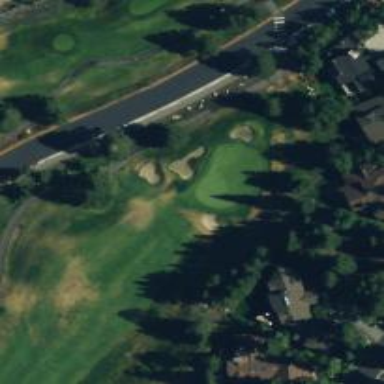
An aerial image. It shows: Golf hole.